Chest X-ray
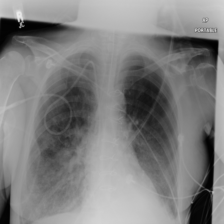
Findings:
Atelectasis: negative
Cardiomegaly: negative
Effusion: negative
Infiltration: positive
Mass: negative
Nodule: negative
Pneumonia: negative
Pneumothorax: negative
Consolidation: negative
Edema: negative
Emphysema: negative
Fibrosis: negative
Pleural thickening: negative
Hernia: negative